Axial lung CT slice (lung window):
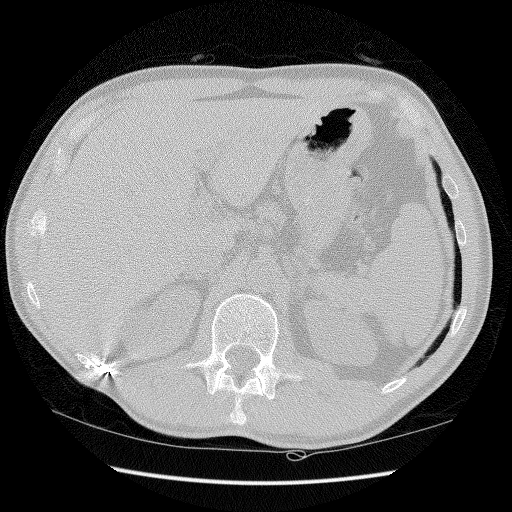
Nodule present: no